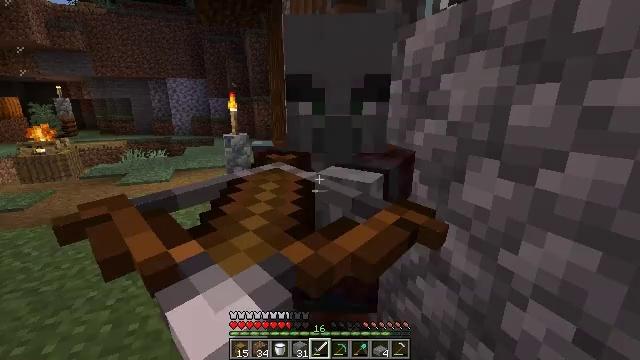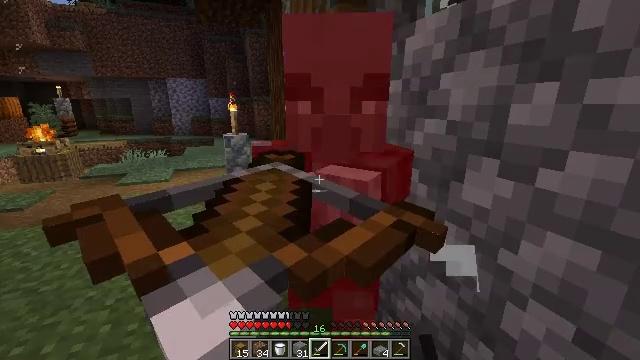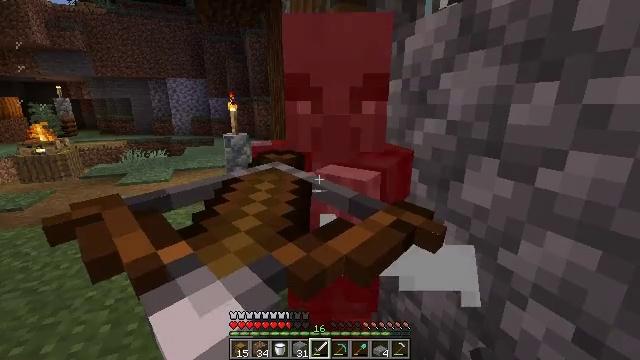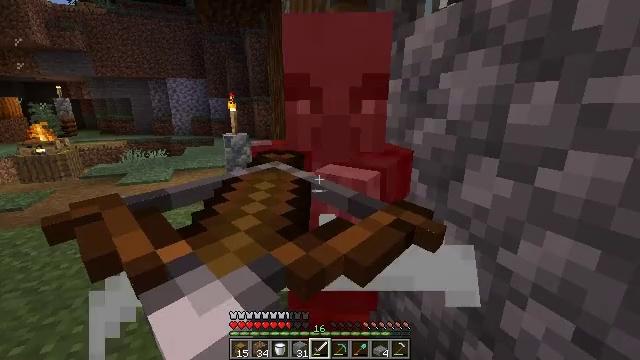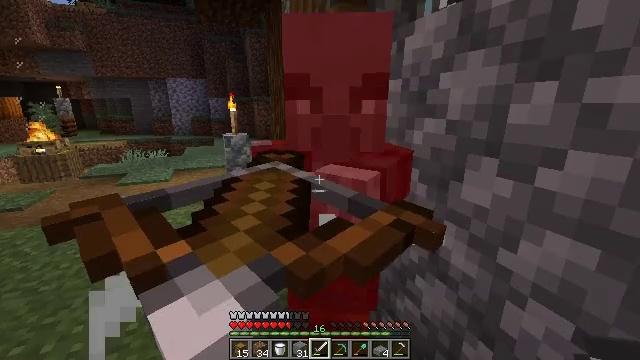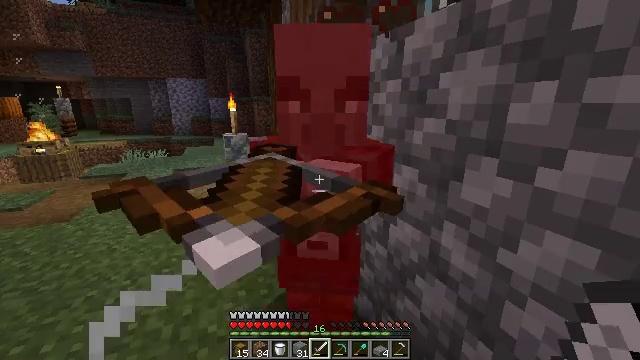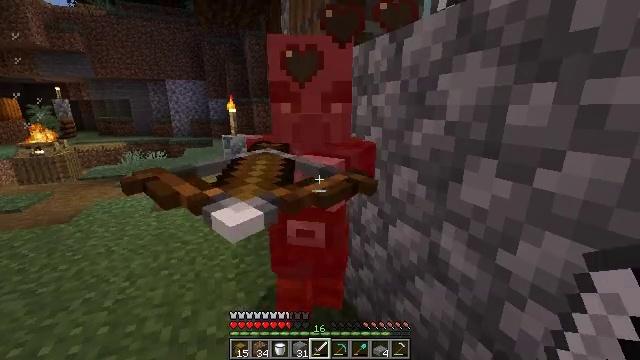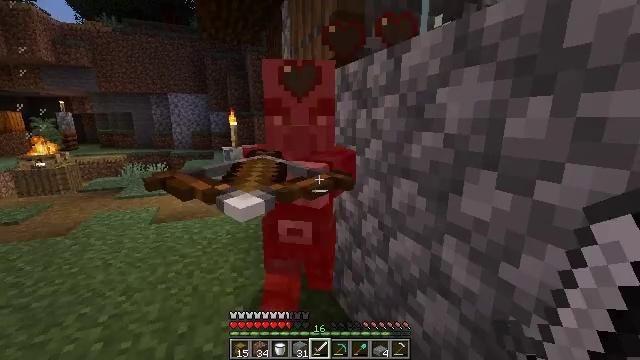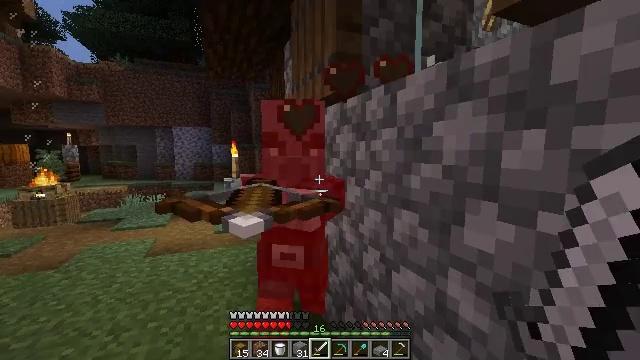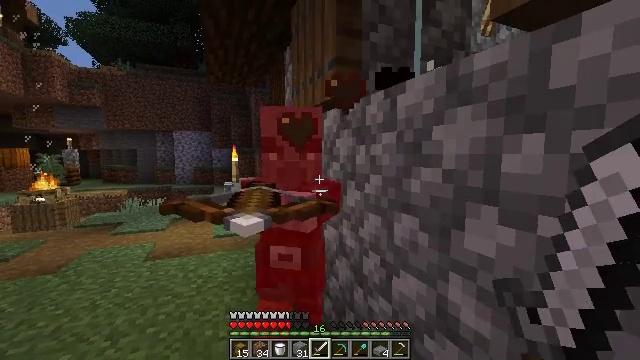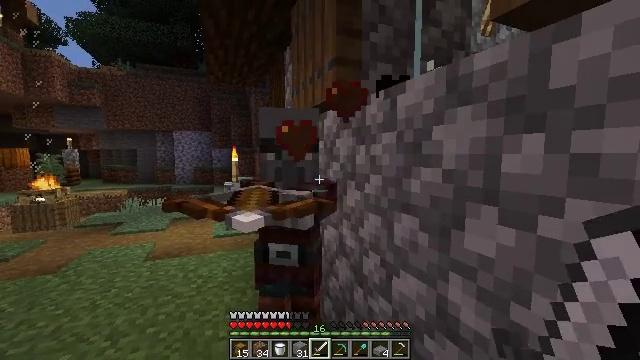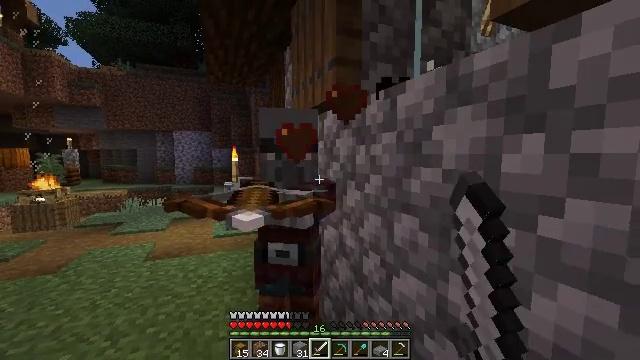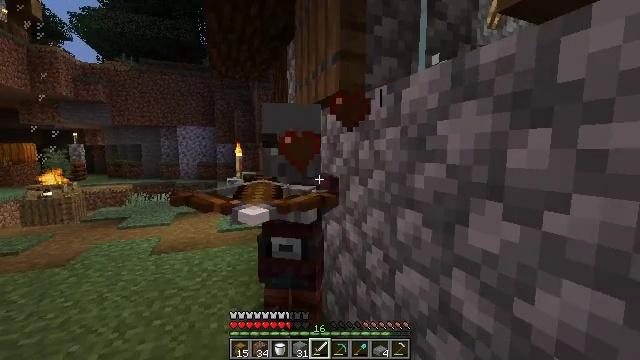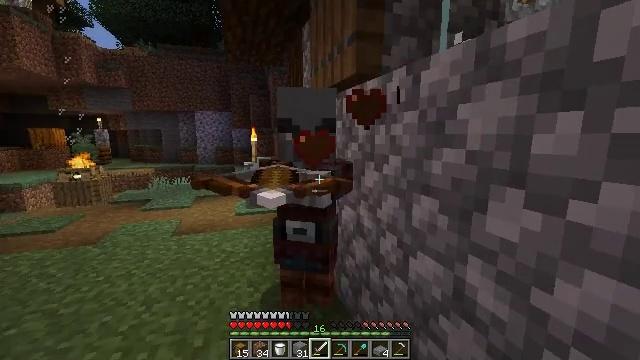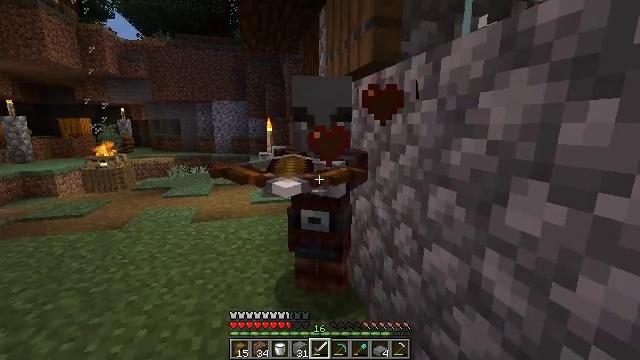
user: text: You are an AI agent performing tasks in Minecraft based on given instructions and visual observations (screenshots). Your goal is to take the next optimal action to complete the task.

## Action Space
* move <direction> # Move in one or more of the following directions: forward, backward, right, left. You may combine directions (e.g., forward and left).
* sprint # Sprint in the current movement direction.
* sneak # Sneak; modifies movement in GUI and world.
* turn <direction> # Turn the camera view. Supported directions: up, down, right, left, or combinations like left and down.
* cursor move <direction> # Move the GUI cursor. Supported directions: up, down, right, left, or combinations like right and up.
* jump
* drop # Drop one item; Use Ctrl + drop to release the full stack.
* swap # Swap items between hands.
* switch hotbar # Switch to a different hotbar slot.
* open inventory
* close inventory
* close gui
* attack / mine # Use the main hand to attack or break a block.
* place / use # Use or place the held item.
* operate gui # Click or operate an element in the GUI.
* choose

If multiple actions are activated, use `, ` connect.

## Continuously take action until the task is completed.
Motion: motion action
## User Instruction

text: Fight against raiders.
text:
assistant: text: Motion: attack / mine
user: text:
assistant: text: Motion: attack / mine
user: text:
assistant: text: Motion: no_op
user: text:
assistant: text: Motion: no_op
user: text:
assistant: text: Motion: no_op
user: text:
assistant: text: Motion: no_op
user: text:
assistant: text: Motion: turn up
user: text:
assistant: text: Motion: turn up
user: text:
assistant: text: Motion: no_op
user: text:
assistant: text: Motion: attack / mine
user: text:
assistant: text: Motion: attack / mine
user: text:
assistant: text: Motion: turn down, attack / mine
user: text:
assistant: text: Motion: turn left and down, attack / mine
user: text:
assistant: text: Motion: turn left and down, attack / mine
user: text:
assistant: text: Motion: attack / mine